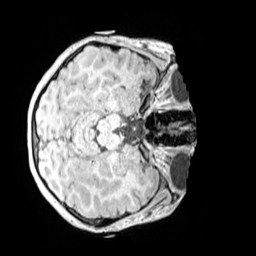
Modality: MP2RAGE
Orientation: axial
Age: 10
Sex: female
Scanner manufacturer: siemens
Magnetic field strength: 3 T
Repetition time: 4 s
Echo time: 0.00299 s